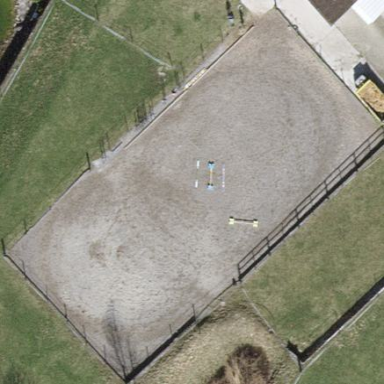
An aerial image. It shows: Equestrian pitch for leisure land activities.